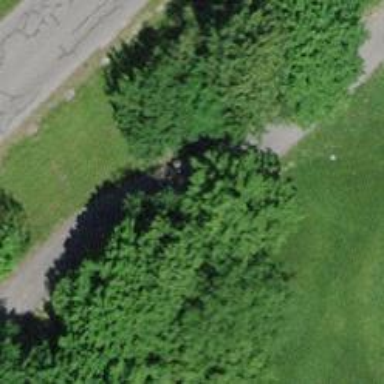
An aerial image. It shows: Designated golf cartpath along service road.